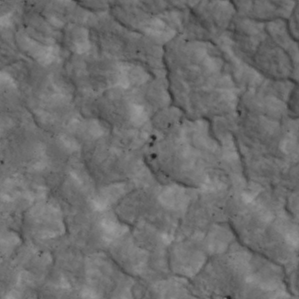
Label: non_frost